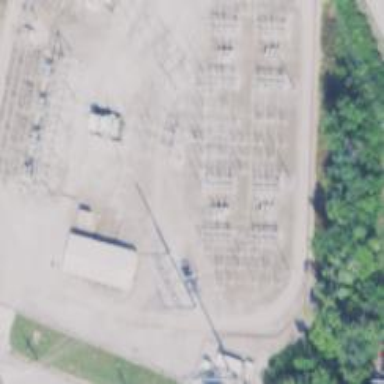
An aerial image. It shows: Switch used for power control.